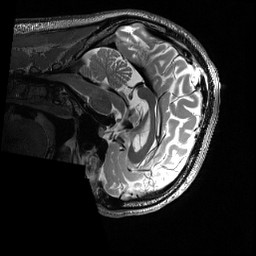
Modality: T2w
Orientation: sagittal
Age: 24
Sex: male
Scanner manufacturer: siemens
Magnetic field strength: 3 T
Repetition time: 3.2 s
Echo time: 0.56 s